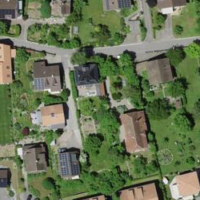
EUNIS habitat code: 54
Species observed at this site:
Erigeron karvinskianus